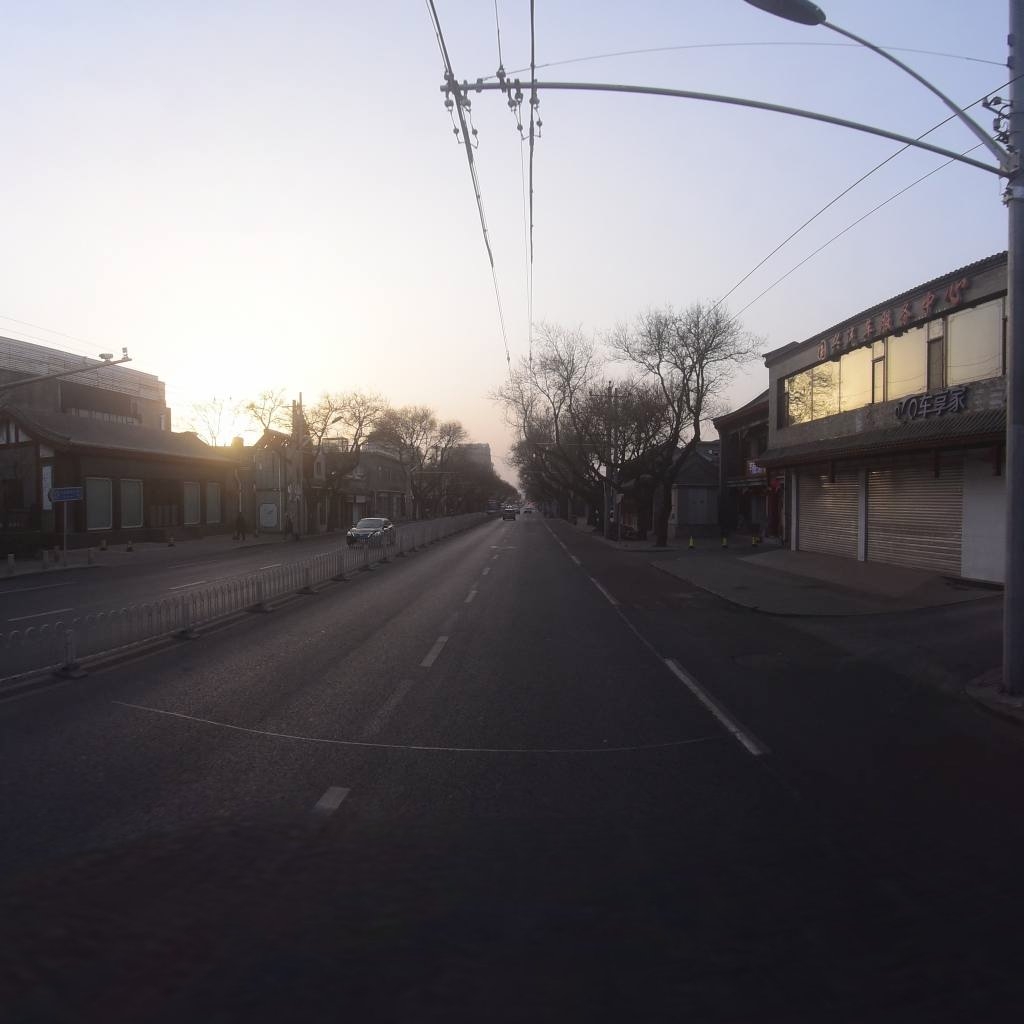
Region: Xicheng
Road damage annotations: manhole cover, transverse patch, longitudinal patch